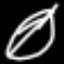
Label: leaf